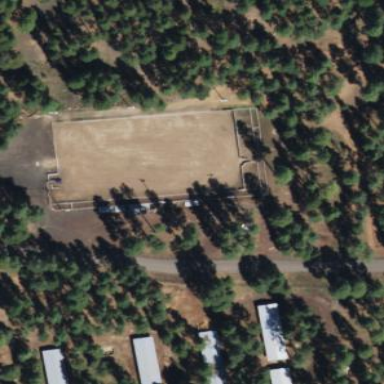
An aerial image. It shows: Service building for equestrian sport and horse riding leisure land.